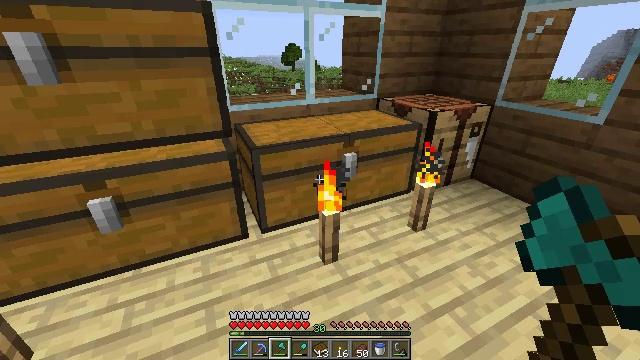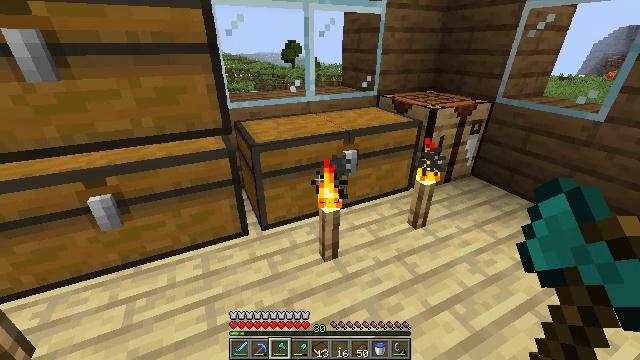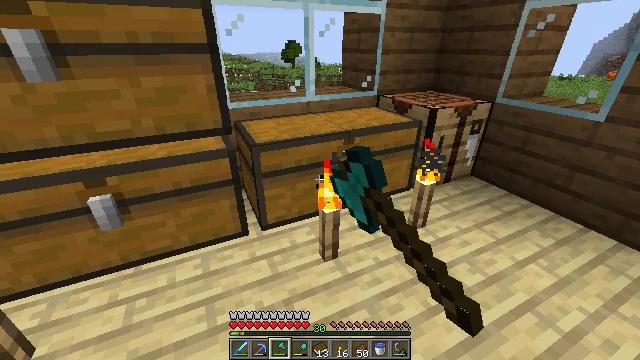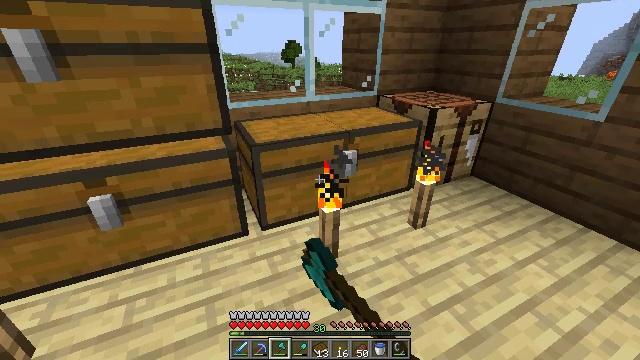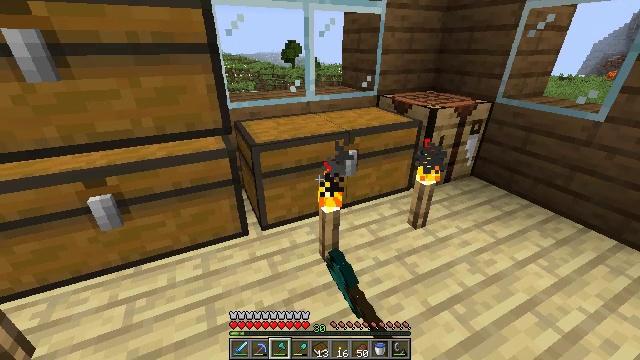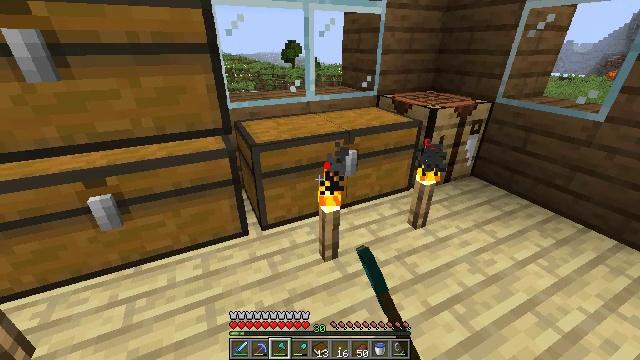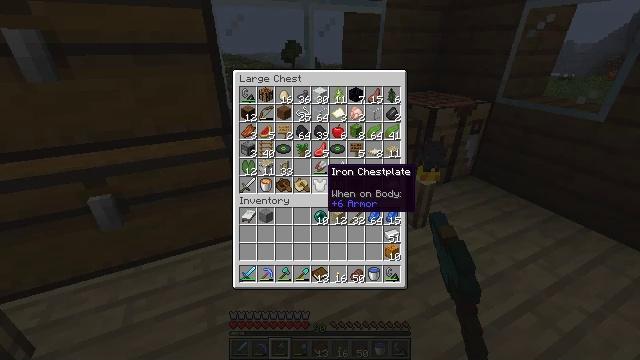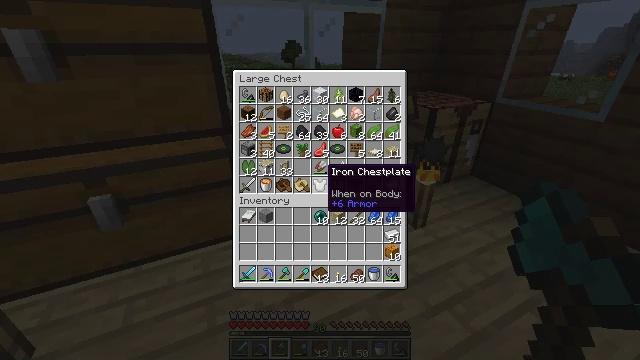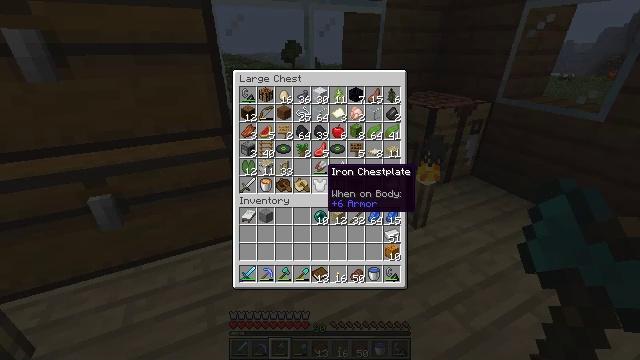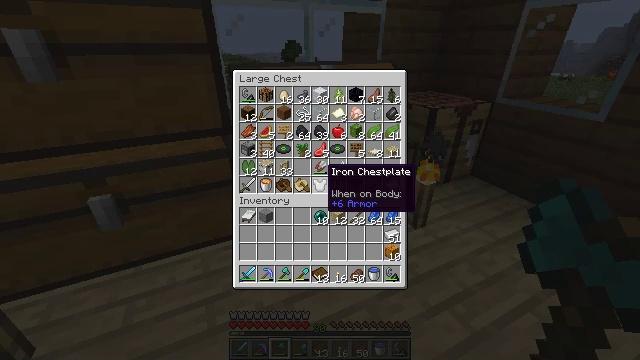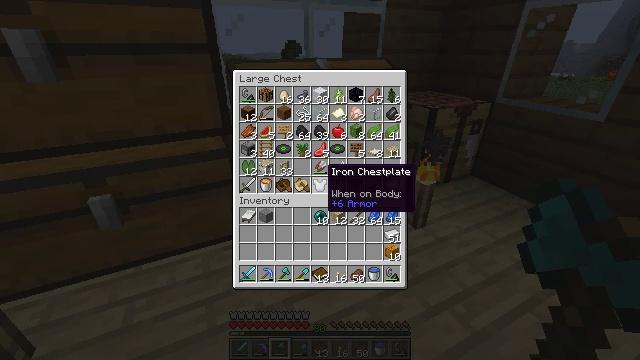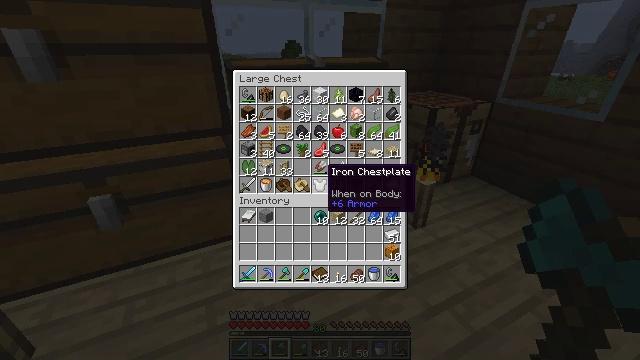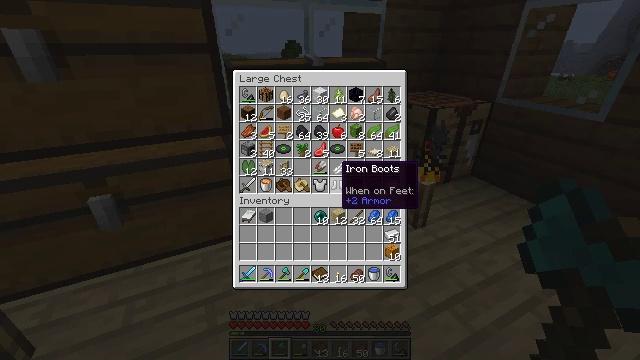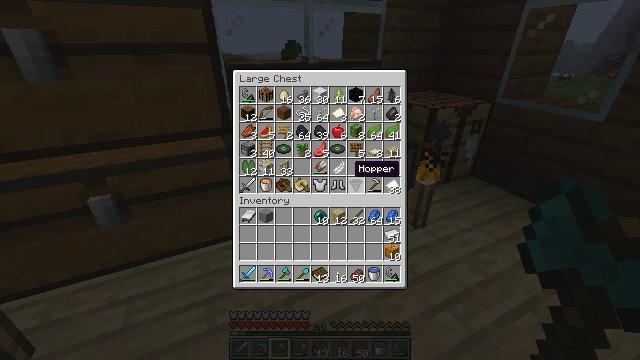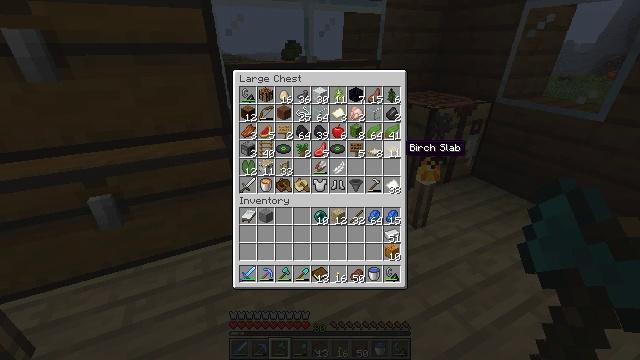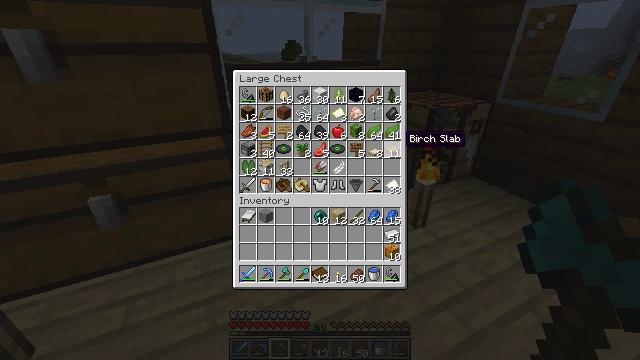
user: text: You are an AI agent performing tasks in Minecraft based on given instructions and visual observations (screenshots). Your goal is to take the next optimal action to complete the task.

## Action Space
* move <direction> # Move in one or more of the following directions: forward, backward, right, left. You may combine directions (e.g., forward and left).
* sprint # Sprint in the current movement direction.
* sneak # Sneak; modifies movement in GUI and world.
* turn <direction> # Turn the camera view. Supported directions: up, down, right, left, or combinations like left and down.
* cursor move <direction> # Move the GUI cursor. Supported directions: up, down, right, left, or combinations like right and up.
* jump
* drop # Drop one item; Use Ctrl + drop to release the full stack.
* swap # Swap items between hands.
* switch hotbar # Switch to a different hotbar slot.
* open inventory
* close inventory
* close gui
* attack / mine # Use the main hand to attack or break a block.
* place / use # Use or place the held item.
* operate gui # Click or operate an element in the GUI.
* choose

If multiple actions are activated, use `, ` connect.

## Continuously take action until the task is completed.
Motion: motion action
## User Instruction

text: Gather the powered rail to store in inventory.
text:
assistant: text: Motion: use / place
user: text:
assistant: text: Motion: use / place
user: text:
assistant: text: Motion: use / place
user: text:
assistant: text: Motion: no_op
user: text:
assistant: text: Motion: no_op
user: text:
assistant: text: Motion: no_op
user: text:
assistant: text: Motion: no_op
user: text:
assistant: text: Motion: no_op
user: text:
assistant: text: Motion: no_op
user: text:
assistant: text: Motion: no_op
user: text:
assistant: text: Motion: no_op
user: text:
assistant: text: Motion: turn right
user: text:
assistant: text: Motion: turn right
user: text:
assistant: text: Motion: turn right and up
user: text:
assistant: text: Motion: turn up
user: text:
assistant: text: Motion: turn up
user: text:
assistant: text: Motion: turn up
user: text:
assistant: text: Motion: no_op
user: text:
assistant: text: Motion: turn left
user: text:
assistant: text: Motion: no_op
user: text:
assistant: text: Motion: no_op
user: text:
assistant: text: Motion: no_op
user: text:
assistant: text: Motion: turn down
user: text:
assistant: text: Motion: turn right and up
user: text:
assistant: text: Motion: turn right
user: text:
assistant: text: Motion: turn right
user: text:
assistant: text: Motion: turn right
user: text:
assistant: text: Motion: no_op
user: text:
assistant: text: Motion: turn left and up
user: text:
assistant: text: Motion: turn left